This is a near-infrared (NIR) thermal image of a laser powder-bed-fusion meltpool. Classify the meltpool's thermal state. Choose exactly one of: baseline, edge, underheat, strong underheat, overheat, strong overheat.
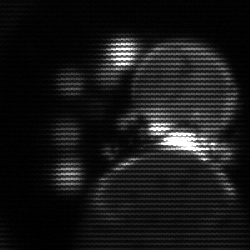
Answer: edge